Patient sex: M
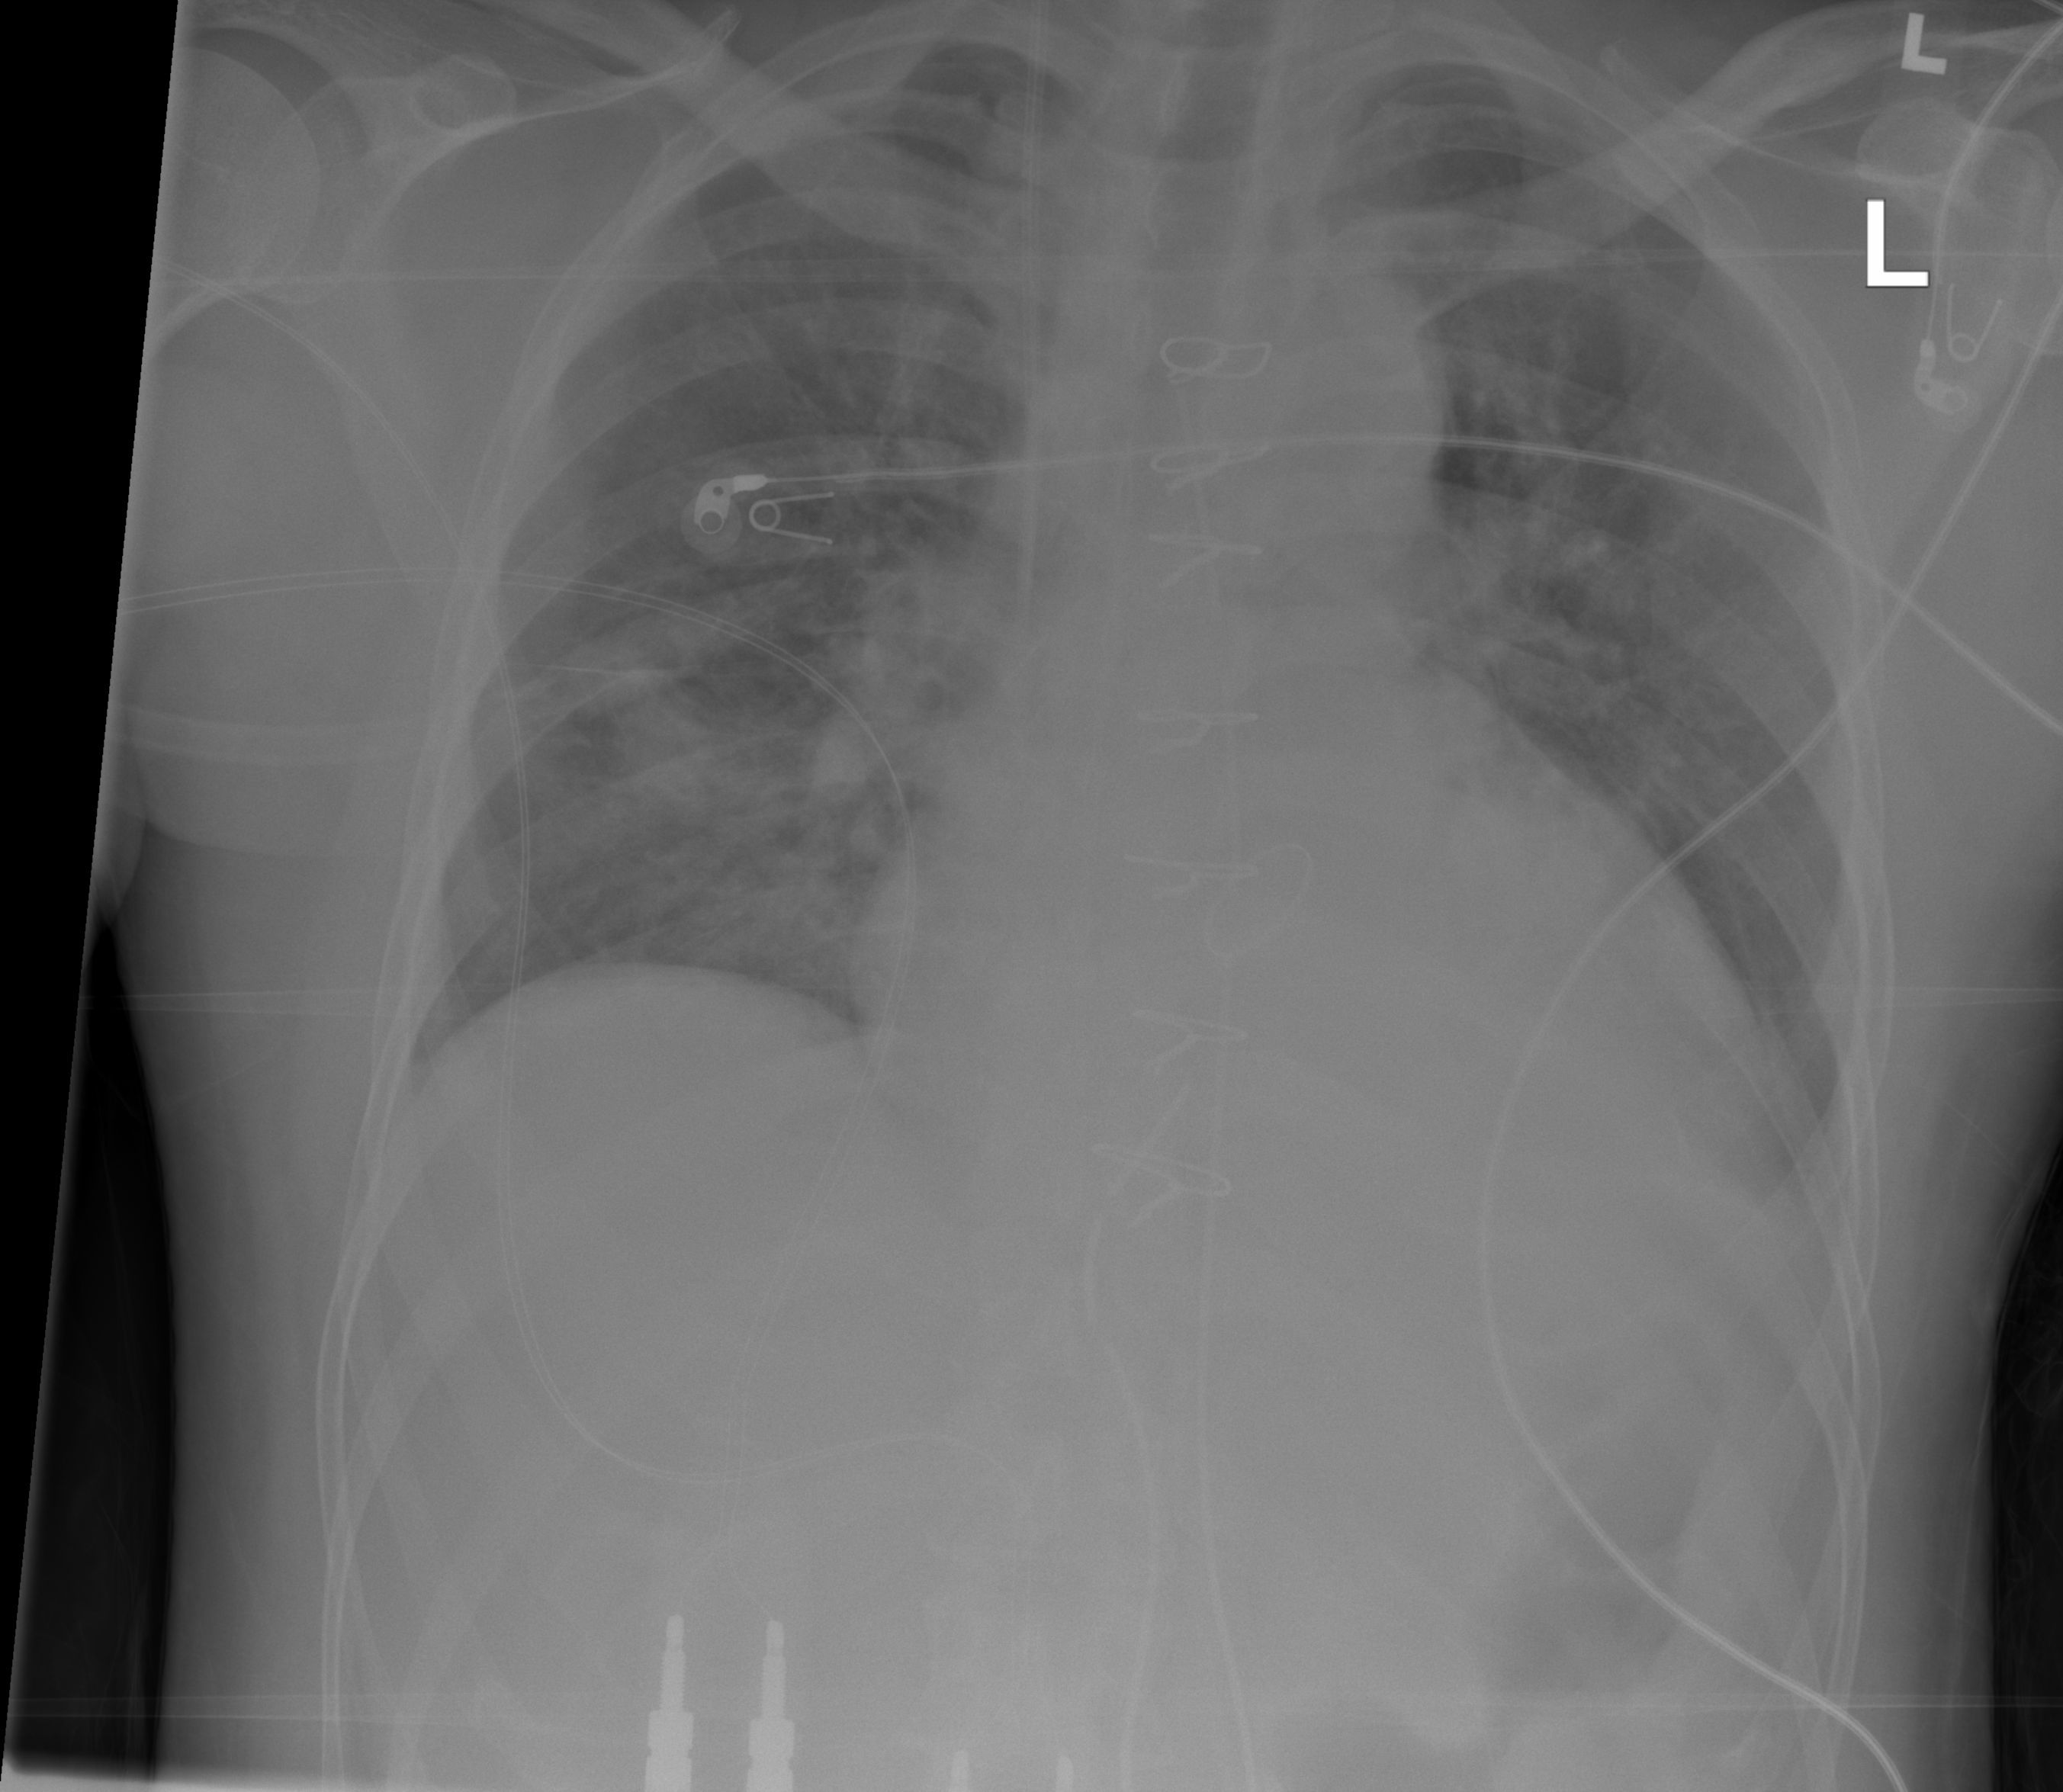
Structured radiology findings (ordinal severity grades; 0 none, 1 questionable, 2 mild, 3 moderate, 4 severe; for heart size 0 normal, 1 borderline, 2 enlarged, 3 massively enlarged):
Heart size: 2
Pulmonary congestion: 3
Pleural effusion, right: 1
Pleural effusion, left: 2
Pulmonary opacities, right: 3
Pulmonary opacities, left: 2
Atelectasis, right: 2
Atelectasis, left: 2